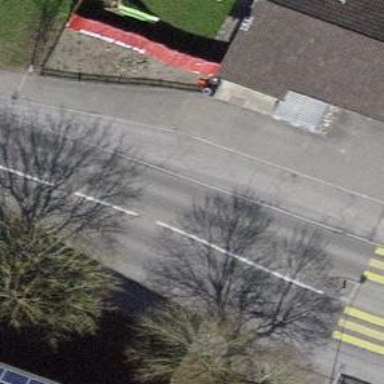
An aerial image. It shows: Bus stop equipped with public transport stop position.